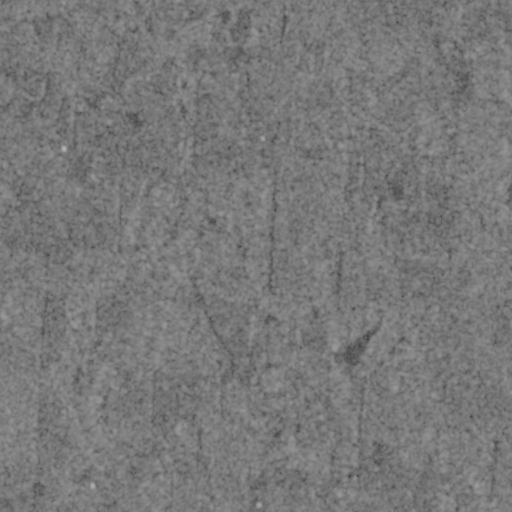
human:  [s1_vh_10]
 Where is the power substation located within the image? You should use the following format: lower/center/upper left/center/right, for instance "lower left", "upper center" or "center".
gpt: The power substation is located in the lower right of the image.
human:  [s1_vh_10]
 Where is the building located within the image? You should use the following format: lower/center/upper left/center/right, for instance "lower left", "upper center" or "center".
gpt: There is no building in the image.

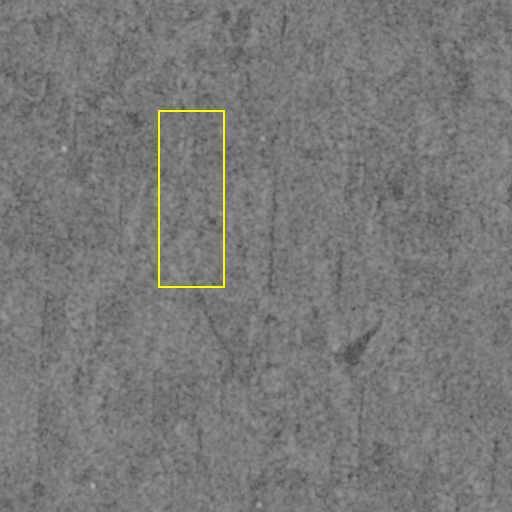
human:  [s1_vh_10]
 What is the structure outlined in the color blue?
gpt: There is no blue outline.
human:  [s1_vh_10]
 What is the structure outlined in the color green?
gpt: There is no structure outlined in green.